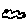
Label: cloud